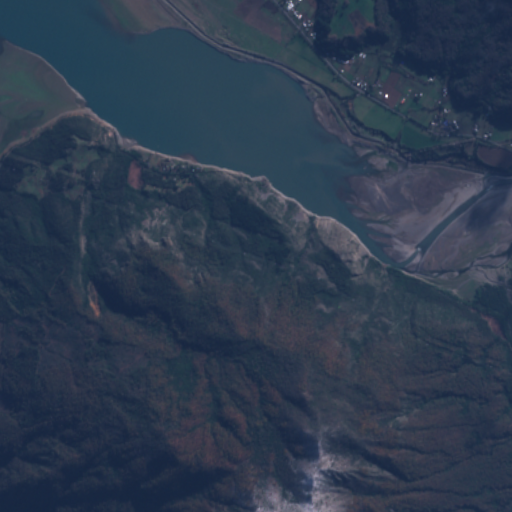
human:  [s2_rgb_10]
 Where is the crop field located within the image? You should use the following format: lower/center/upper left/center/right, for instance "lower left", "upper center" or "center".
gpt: The crop field is located in the upper right of the image.
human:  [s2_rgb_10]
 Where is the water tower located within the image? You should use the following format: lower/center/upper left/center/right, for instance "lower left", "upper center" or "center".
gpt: The water tower is located in the upper right of the image.
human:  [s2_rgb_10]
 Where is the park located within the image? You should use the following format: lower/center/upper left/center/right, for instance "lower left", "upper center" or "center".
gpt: There is no park in the image.